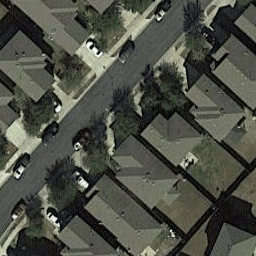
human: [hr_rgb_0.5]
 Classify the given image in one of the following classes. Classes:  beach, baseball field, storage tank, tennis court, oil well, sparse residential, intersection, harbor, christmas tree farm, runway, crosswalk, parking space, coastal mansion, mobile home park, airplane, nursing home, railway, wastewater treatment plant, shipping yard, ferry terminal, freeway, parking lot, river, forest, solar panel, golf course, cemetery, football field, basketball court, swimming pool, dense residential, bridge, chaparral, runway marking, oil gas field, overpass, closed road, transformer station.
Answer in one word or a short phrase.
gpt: dense residential